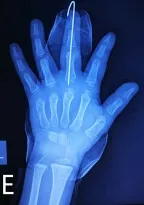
Diagnosis and treatment of clinodactyly deformity in a 2-year-10-month-old boy. After operation, the radiographs showed good prognosis (E-G).
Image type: radiology (x_ray)